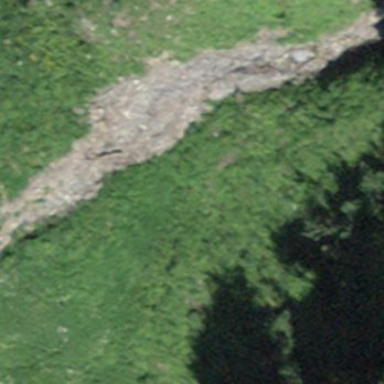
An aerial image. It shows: Natural scree.